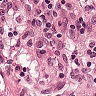
Metastatic tissue present: no